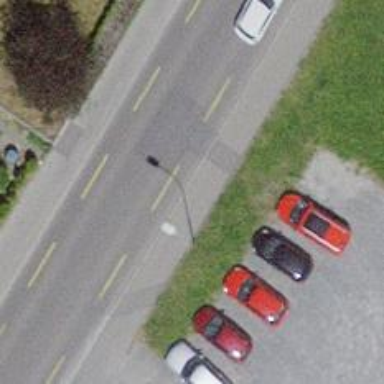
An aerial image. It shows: Tertiary road with asphalt surface and sidewalks on both sides.